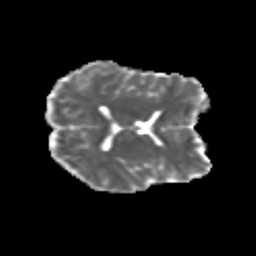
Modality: MD
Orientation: axial
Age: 19
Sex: female
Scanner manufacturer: siemens
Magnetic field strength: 3 T
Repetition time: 3.5 s
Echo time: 0.113 s